Field crop: maize
Growth stage: 2
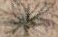
Species: salsola